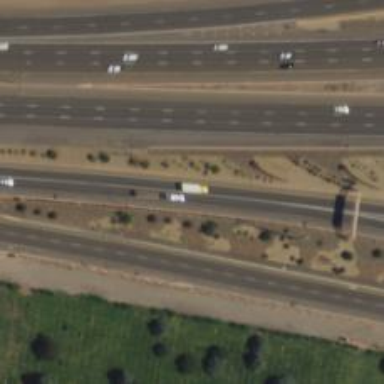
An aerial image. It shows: Motorway junction.